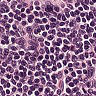
Metastatic tissue present: no